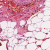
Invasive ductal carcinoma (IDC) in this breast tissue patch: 0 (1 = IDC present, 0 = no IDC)